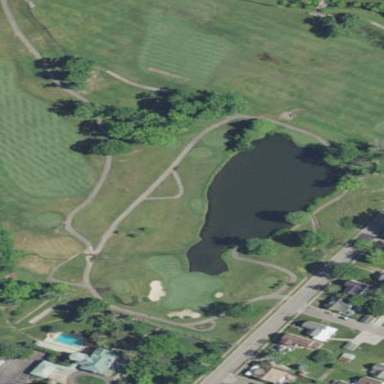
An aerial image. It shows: Picturesque scene of golf course with lateral water hazard.